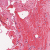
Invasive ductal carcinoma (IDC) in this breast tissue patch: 0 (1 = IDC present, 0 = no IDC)